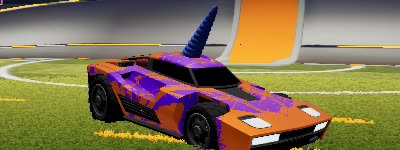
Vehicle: breakout